Question: '''
<!DOCTYPE html>
<html>
<head>
<title>Google Maps JavaScript API v3 Example: Map Simple</title>
<meta name="viewport" content="width=device-width, initial-scale=1.0, user-scalable=no">
<meta charset="UTF-8">
<style type="text/css">
#map_canvas {
width: 500px;
height: 500px;
}
</style>
<script type="text/javascript" src="https://maps.googleapis.com/maps/api/js?sensor=false&libraries=geometry"></script>
<script type="text/javascript">
var map;
function initialize() {
var myOptions = {
zoom : 8,
center : new google.maps.LatLng(-34.397, 150.644),
mapTypeId : google.maps.MapTypeId.ROADMAP
};
map = new google.maps.Map(document.getElementById('map_canvas'), myOptions);
var locationA = {
latitude : 37.788081 + 0.0049,
longitude : -83.001709 + 0.00019
};
var locationB = {
latitude : 37.788081,
longitude : -83.001709
};
var sw = new google.maps.LatLng(locationA.latitude, locationA.longitude);
var ne = new google.maps.LatLng(locationB.latitude, locationB.longitude);
var distance = google.maps.geometry.spherical.computeDistanceBetween(sw, ne);
console.log("Distance between SW & NE: " + distance);
var bounds = new google.maps.LatLngBounds(sw, ne);
console.log(bounds);
map.fitBounds(bounds);
}
google.maps.event.addDomListener(window, 'load', initialize);
</script>
</head>
<body>
<div id="map_canvas"></div>
</body>
</html>
'''
The above returns this:

Got it by accident during dev tests, cleaned everything around that "bug" and still, it really seems to be a bug.
Can anyone explain it?
Setting 'locationA.longitude''s '0.00019' to '0' does show valid map so this is the very issue.
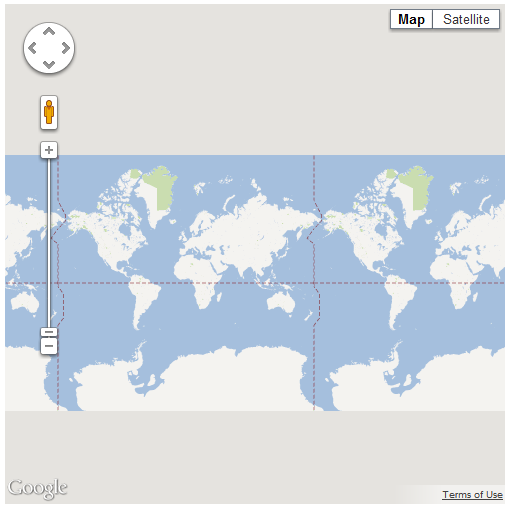
Answer: Your bounds is invalid, south is greater than north and east is greater than west. If you switch the pluses to minus it will load. I would just create a 'LatLngBounds' with no arguments and use 'bounds.extend' instead.
'''
var bounds = new google.maps.LatLngBounds();
bounds.extend(sw);
bounds.extend(ne);
'''